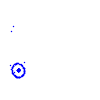
Particle: proton